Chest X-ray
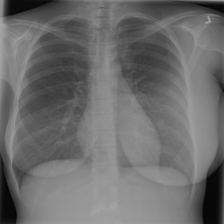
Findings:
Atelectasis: negative
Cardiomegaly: negative
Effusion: negative
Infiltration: negative
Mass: negative
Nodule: negative
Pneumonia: negative
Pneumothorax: negative
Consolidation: negative
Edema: negative
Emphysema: negative
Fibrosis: negative
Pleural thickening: negative
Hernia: negative